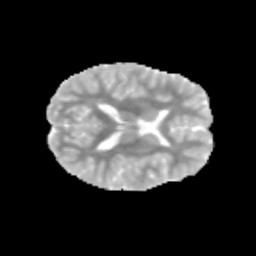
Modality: MD
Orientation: axial
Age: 11
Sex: male
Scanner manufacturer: siemens
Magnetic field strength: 3 T
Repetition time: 3.8 s
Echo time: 0.07 s